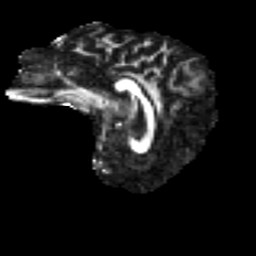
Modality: FA
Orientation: sagittal
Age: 49
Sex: female
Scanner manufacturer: ge
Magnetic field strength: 3 T
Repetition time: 7.8 s
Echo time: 0.0606 s